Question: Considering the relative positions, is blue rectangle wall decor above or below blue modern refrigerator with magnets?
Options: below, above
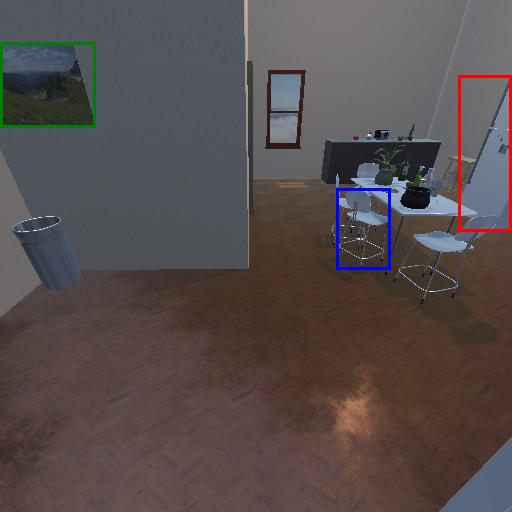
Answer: below